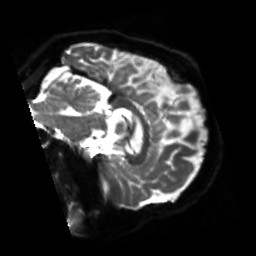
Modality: sbref
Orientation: sagittal
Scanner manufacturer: siemens
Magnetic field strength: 3 T
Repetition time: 4 s
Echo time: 0.0594 s